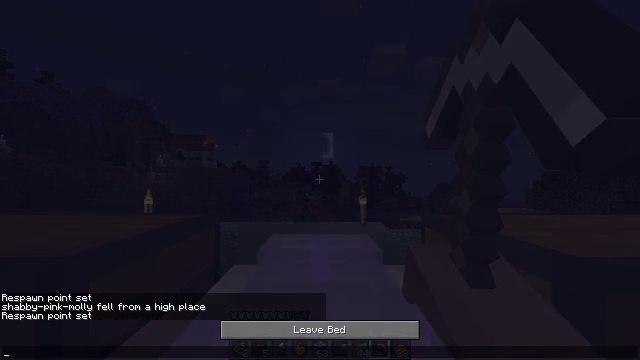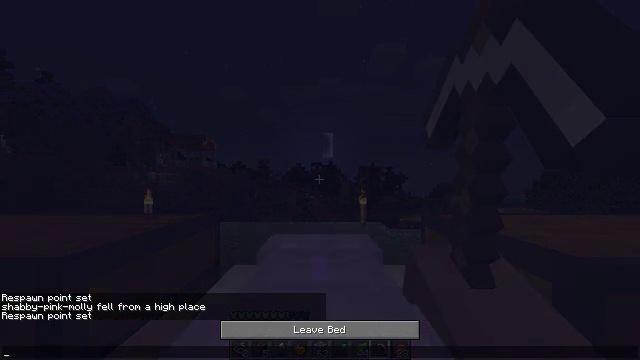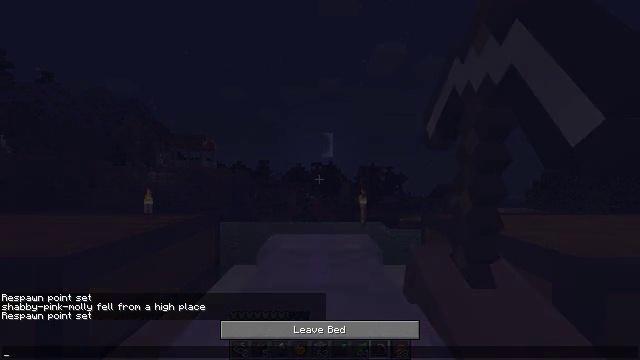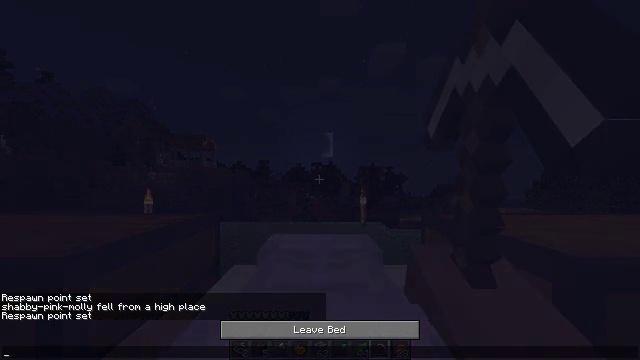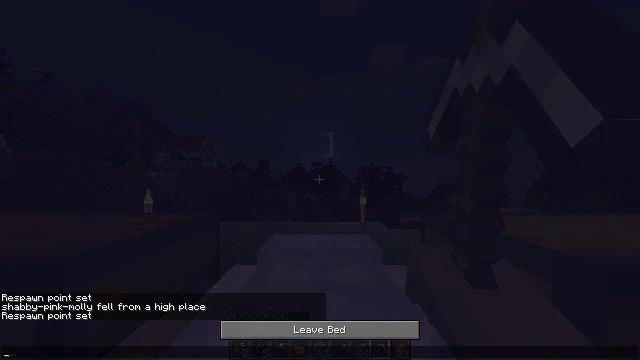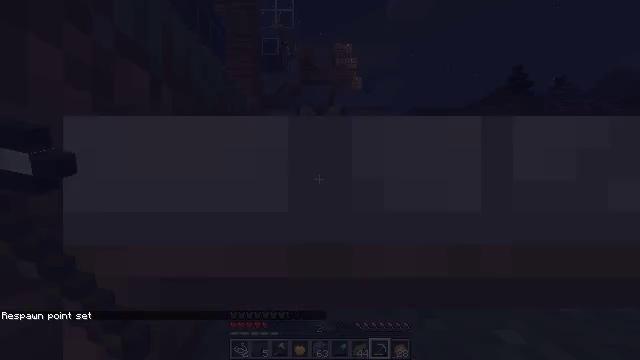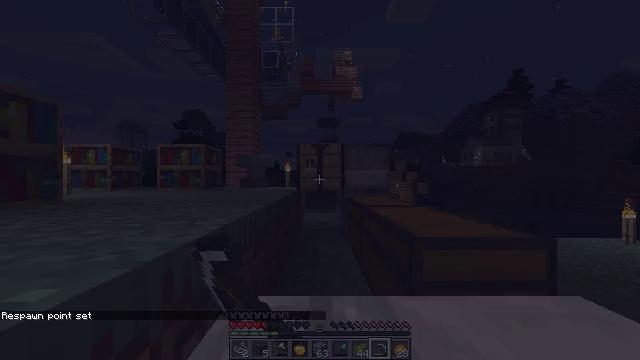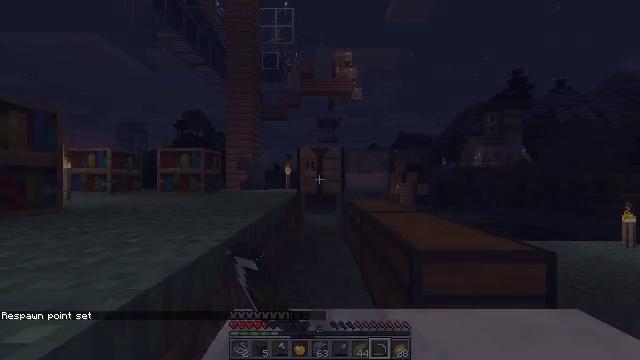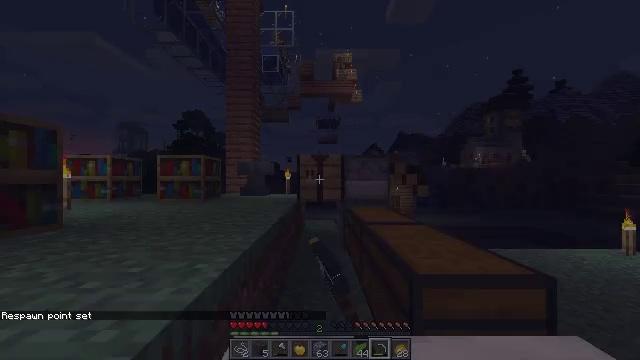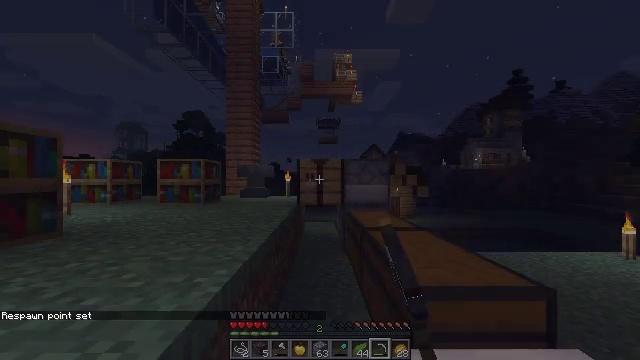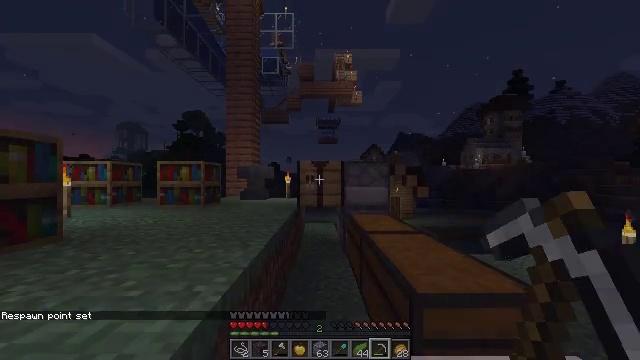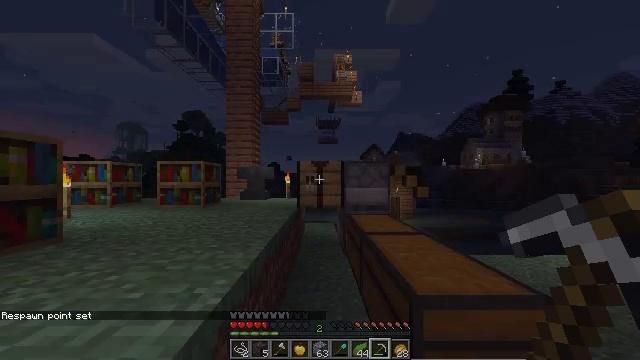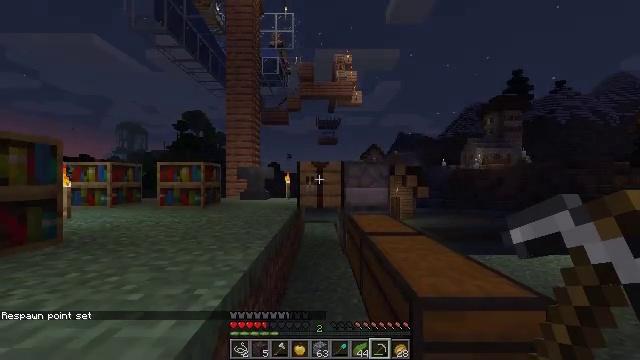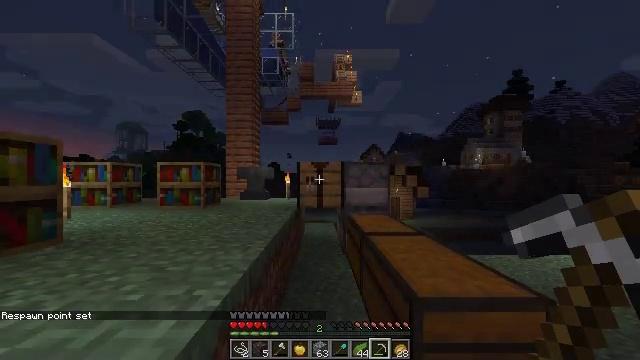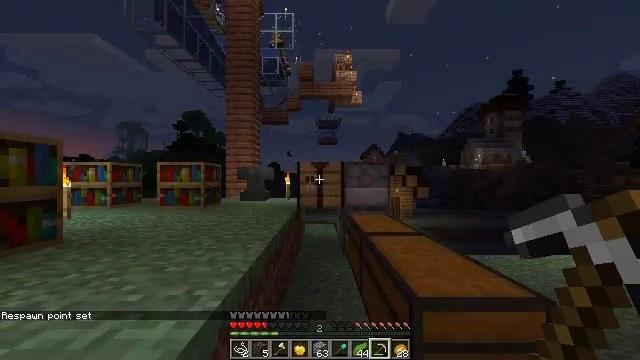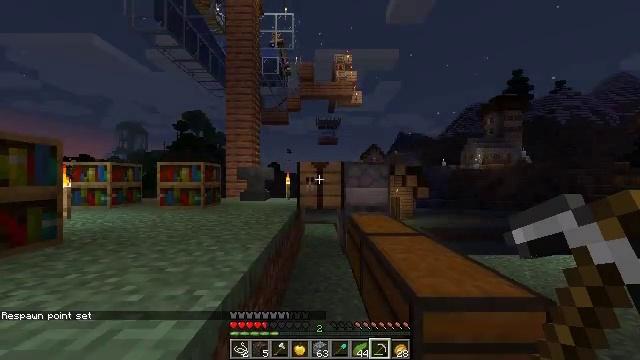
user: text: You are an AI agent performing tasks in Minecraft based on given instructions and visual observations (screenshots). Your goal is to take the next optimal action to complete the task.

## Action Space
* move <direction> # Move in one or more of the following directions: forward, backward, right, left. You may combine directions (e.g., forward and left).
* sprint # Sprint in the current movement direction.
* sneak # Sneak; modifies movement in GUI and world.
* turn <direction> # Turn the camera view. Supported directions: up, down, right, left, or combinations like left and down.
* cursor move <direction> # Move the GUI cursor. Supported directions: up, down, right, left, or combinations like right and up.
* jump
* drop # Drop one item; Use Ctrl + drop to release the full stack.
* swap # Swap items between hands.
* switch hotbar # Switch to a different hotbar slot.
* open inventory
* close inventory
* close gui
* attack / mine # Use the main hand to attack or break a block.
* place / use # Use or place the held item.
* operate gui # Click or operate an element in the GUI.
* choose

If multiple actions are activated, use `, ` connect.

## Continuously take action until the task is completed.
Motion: motion action
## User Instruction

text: Interact with the crafting table to make a heavy weighted pressure plate.
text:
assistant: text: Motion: no_op
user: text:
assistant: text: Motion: no_op
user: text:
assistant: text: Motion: no_op
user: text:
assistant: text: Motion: no_op
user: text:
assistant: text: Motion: no_op
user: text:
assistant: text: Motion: no_op
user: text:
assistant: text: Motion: no_op
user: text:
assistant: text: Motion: no_op
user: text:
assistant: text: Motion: no_op
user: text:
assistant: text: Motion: no_op
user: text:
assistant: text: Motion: no_op
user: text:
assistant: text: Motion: no_op
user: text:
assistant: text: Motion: no_op
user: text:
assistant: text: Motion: no_op
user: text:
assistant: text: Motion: no_op
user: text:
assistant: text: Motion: no_op
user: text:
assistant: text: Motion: no_op
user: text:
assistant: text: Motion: no_op
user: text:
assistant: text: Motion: no_op
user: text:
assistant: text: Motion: no_op
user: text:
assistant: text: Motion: no_op
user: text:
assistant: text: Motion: no_op
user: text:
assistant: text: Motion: no_op
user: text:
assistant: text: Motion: no_op
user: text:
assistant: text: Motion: no_op
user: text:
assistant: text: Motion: no_op
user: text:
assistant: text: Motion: no_op
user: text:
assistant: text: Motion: no_op
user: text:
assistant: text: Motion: no_op
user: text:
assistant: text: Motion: no_op